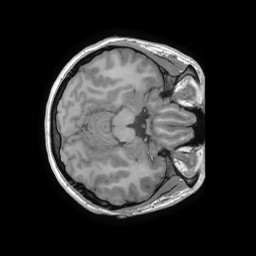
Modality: T1w
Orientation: axial
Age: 26
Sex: female
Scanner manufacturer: ge
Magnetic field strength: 3 T
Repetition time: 0.007276 s
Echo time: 0.002804 s